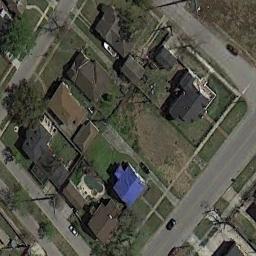
Label: residential